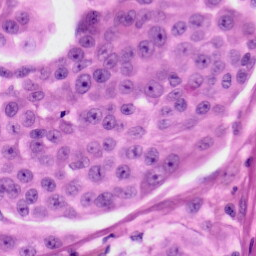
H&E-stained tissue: Skin